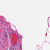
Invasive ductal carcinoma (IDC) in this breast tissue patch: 0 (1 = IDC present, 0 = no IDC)